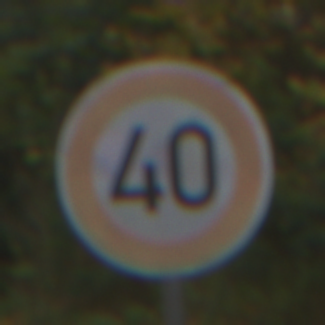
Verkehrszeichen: Geschwindigkeit40
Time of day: Midday
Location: Outdoor (Nature)
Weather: Overcast
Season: Autumn
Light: Natural